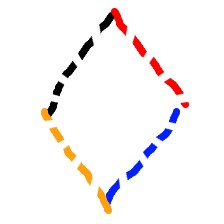
Shape: rhombus